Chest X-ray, AP view. Patient: 35 years old, sex M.
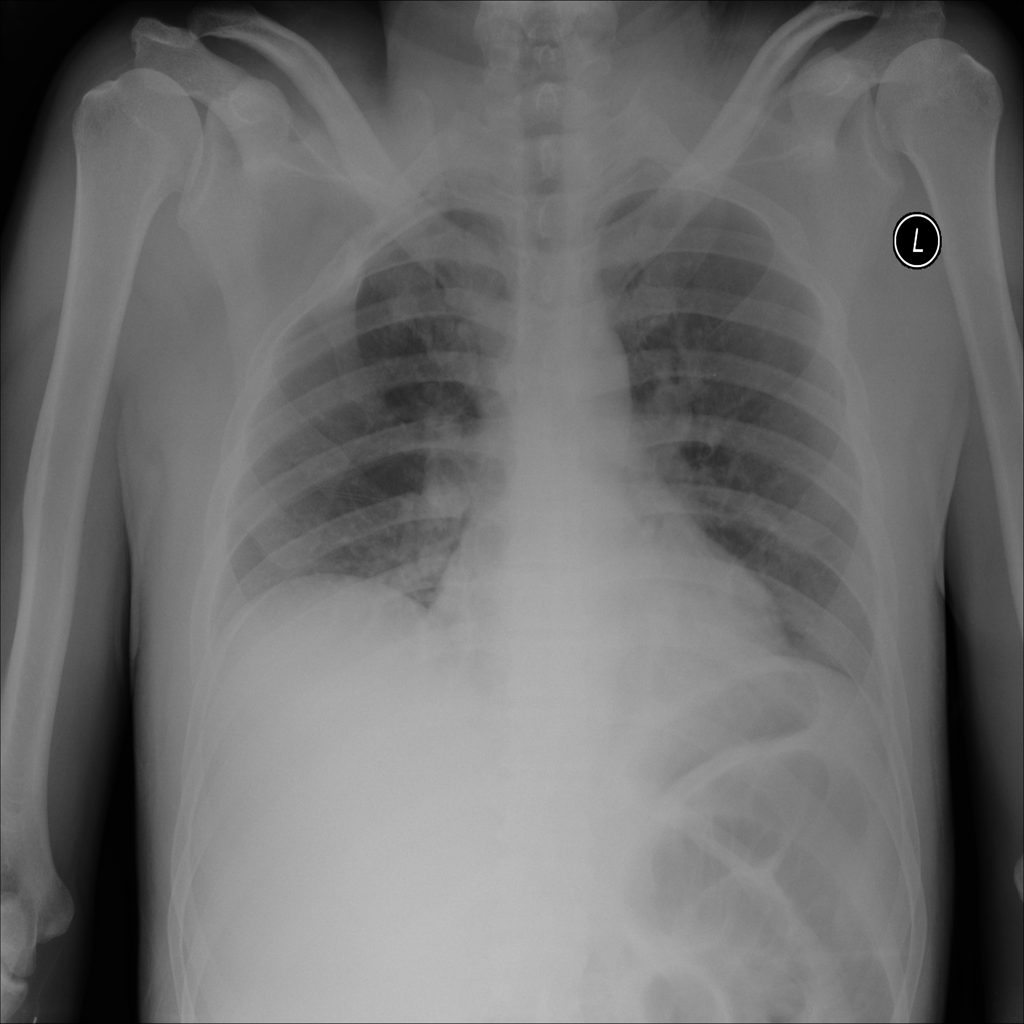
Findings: Atelectasis, Consolidation